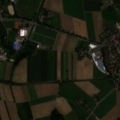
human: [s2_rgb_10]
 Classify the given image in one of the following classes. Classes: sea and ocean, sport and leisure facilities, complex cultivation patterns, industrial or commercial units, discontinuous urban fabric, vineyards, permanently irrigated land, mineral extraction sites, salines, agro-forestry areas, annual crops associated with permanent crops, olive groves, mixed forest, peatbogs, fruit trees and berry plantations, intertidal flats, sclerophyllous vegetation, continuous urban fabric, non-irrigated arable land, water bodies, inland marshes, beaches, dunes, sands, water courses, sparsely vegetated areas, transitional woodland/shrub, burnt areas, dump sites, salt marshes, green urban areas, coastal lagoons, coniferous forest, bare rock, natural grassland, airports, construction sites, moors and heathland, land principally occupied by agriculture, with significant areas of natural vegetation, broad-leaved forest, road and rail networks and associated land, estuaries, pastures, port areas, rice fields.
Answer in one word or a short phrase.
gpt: discontinuous urban fabric, industrial or commercial units, sport and leisure facilities, non-irrigated arable land